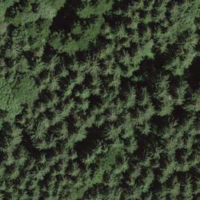
EUNIS habitat code: 43
Species observed at this site:
Oxalis acetosella